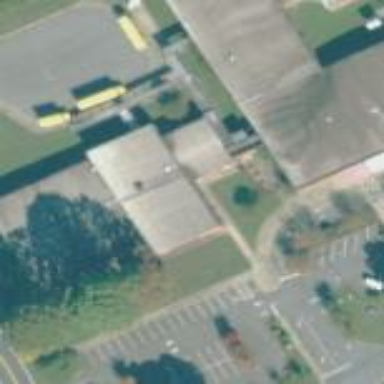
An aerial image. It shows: School building.